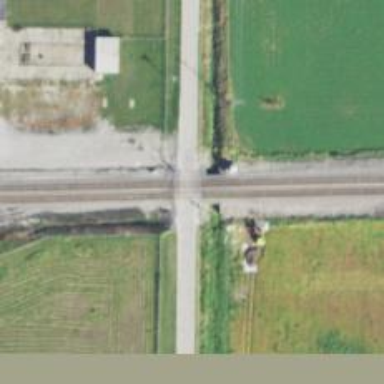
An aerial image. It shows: Level crossing along the railway.